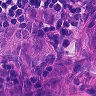
Metastatic tissue present: yes